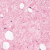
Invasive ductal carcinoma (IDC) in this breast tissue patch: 0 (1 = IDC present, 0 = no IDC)